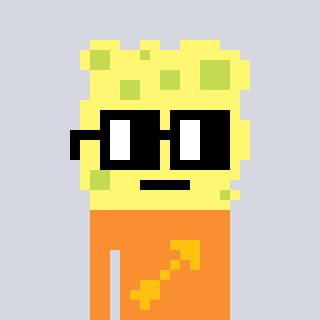
a pixel art character with square black glasses, a sponge-shaped head and a orange-colored body on a cool background